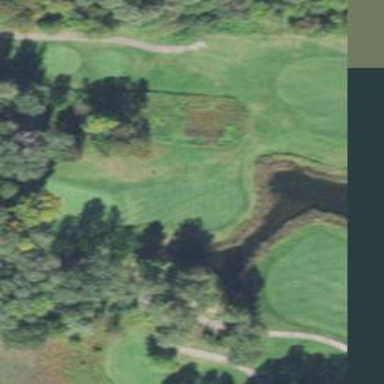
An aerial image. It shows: Area of rough grass used for golf.